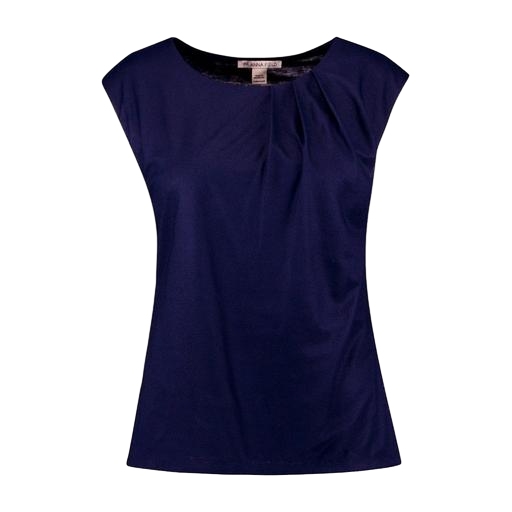
blue cap-sleeve top, blue pleat front top, pleat-neck top, white background